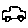
Label: car